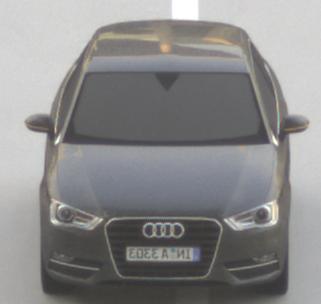
Make: Audi
Model: A3 1.2 TFSI
Detailed model: A3 (8V)
Model produced from: 2013/02
Model produced until: 2014/05
Doors: 3
Color: gray
Road condition: dry road
Daytime: sunrise or sunset
Contrast: medium contrast